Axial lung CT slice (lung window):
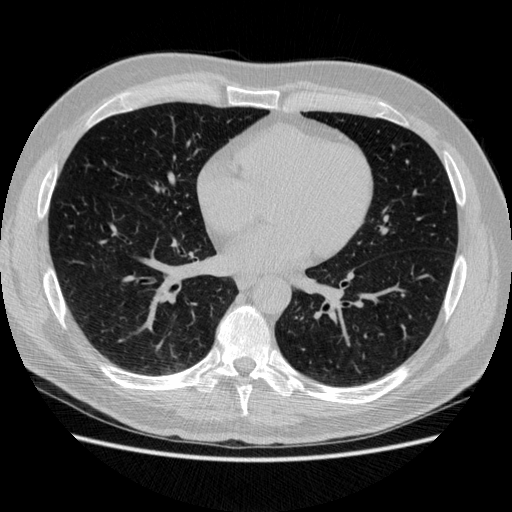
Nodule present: no